Question: I have a website that is split up in main content and some extra content. The extra content should be displayed on the right side of the website, when using a large screen and beneath the main content when displayed on a small screen.

There fore I have the following structure:
'''
<div class="row">
<div class="col-md-10 col-xs-12">main content</div>
<div class="col-md-2 col-xs-12">extra content</div>
</div>
'''
That is all working fine, but now I want to separate the columns with a simple line. So what i did was adding 'border-right: 1px solid #ddd' to the main content column. That looks good on desktop devices, but how do i get it, so that on mobile devices that border disappears and instead 'border-bottom: 1px solid #ddd' is added?
I could use JS to detect the screen size and then aplly the correct CSS, but that is kind of a cheaty way and i want the website to work with JS disabled, too.
Maybe there is another way to separate the columns then using borders?
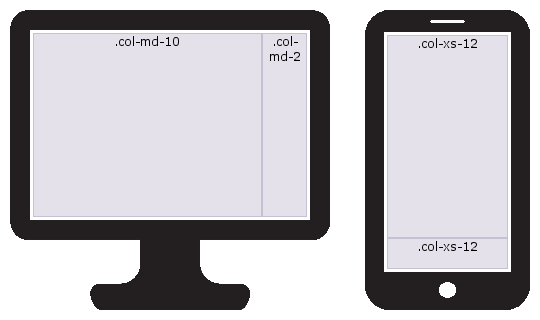
Answer: You should use <URL> as bootstrap uses them for layout like
# html
'''
<div class="row">
<div class="col-md-10 col-xs-12 main">main content</div>
<div class="col-md-2 col-xs-12">extra content</div>
</div>
'''
# css
'''
@media (min-width: 768px)
{
.main
{
border-right: 1px solid #ddd;
}
}
@media (max-width: 768px)
{
.main
{
border-bottom: 1px solid #ddd;
}
}
'''